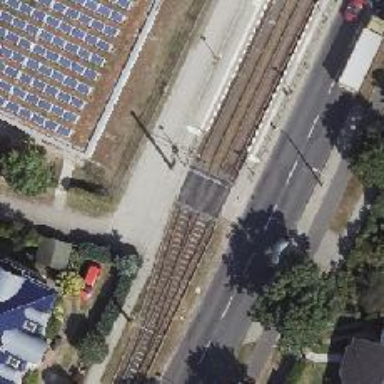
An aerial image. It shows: Tram crossing on the railway.